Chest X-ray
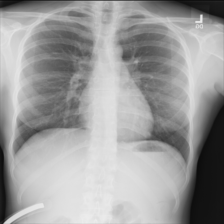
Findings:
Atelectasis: negative
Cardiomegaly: negative
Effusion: negative
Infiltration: negative
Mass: negative
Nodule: negative
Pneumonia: negative
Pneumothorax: negative
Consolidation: negative
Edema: negative
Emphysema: negative
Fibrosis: negative
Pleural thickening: negative
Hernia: negative